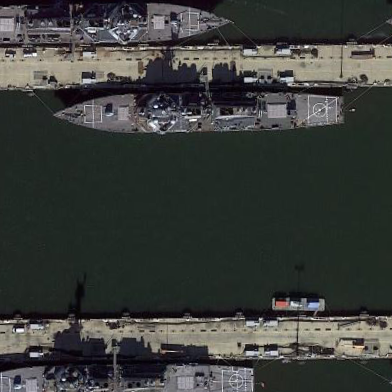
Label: destroyer